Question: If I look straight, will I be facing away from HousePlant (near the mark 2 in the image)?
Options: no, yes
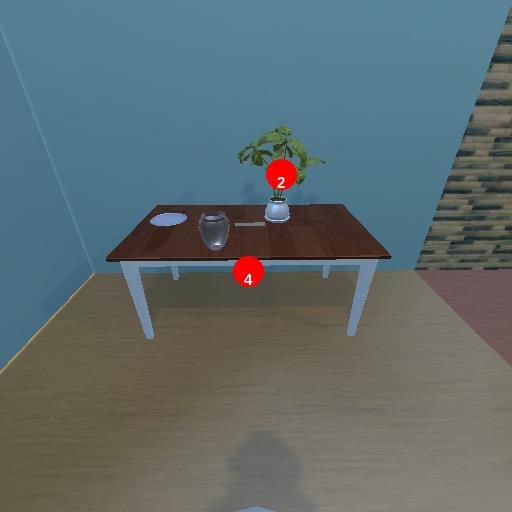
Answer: no